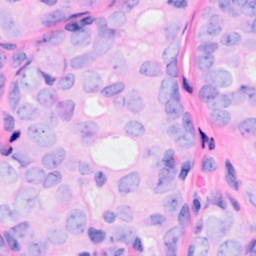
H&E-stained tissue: Breast